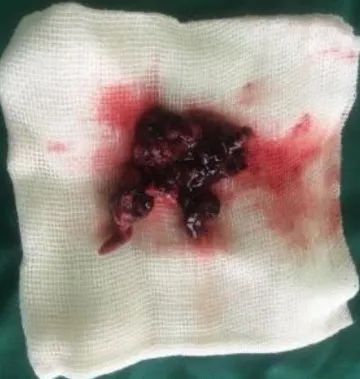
Pulmonary artery clot.
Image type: medical_photograph (skin_photograph)